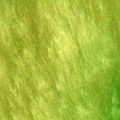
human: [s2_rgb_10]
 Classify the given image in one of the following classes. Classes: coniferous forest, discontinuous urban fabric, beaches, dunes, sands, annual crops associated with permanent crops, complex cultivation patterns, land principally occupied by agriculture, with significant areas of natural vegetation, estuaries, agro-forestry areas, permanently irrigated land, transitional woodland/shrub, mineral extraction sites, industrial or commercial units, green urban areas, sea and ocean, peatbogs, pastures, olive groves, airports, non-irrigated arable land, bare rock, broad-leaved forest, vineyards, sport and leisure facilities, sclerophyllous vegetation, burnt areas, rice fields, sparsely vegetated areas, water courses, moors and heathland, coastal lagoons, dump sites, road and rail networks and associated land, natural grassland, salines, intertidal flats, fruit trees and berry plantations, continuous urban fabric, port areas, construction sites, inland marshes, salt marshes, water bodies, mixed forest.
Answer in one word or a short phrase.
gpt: water bodies